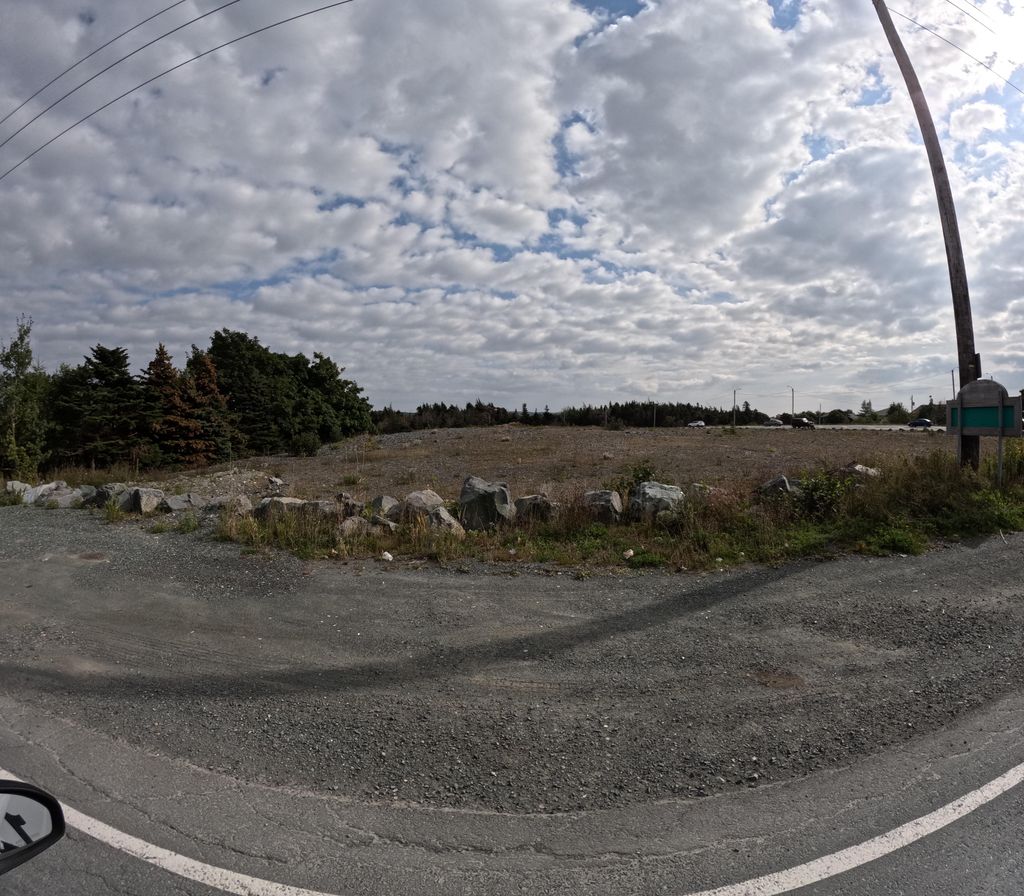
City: st_johns